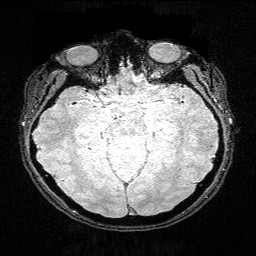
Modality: FLASH
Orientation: coronal
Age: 31
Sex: female